Question: Does any one know how to deal with tie records issue in Excel? I only want to show the record once on first occurrence. If same number is found twice, it will not show as I show above.

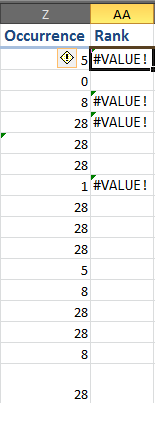
Answer: To get the results shown you can use this "array formula" in AA2
'=IF(OR(Z2=0,COUNTIF(Z$2:Z2,Z2)>1),"",SUM(IF(FREQUENCY(IF(Z$2:Z$19>Z2,Z$2:Z$19),Z$2:Z$19),1))+1)'
confirm with CTRL+SHIFT+ENTER and copy formula down column
see <URL>